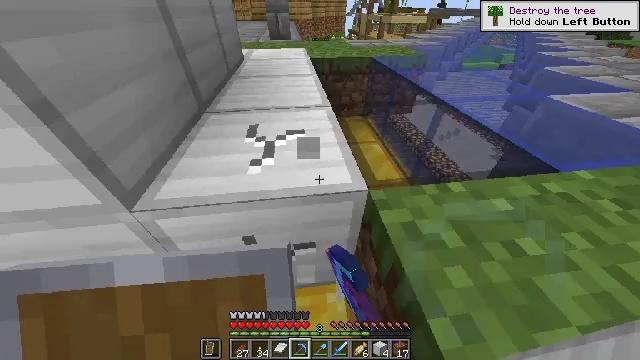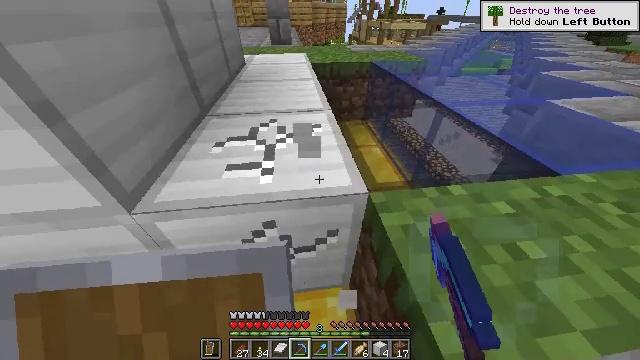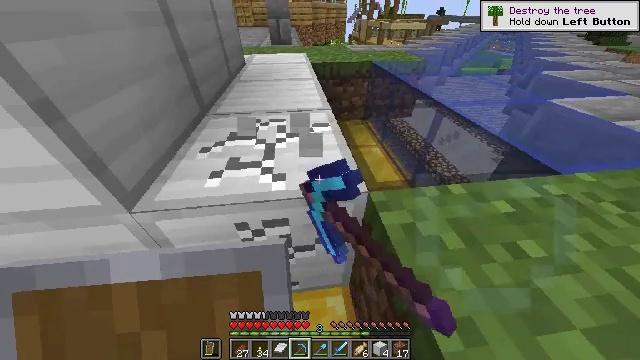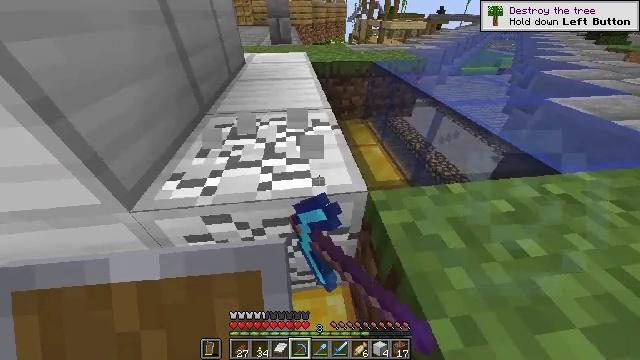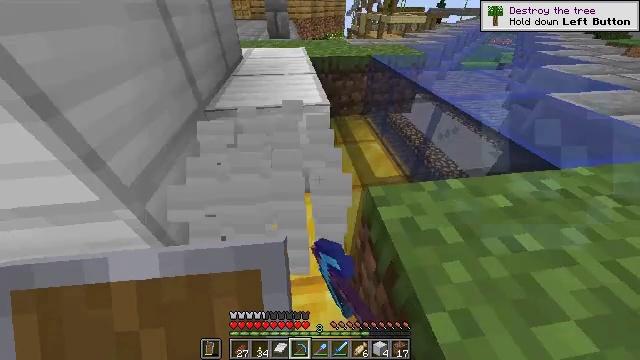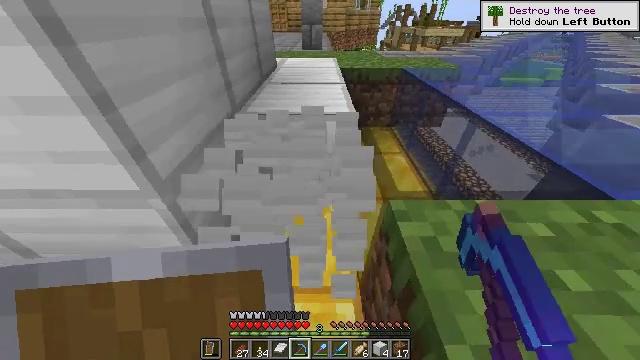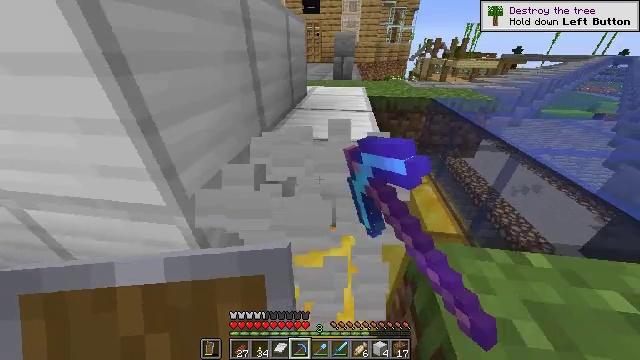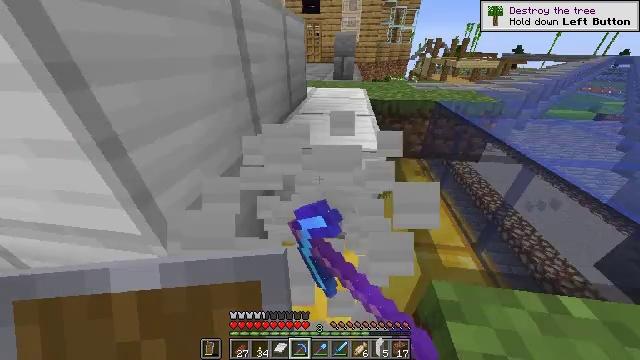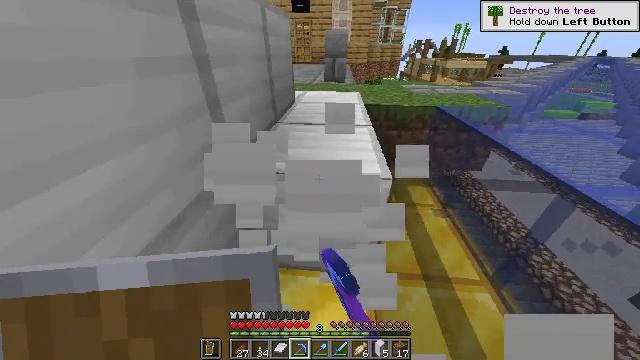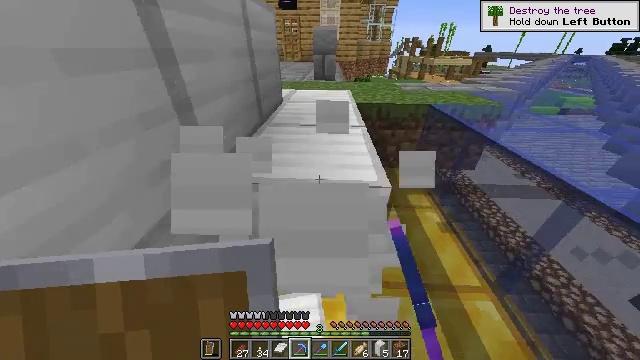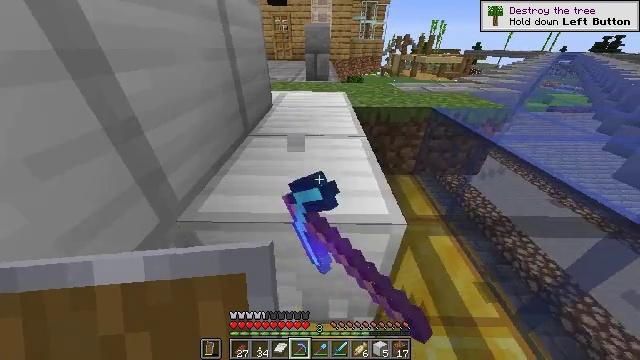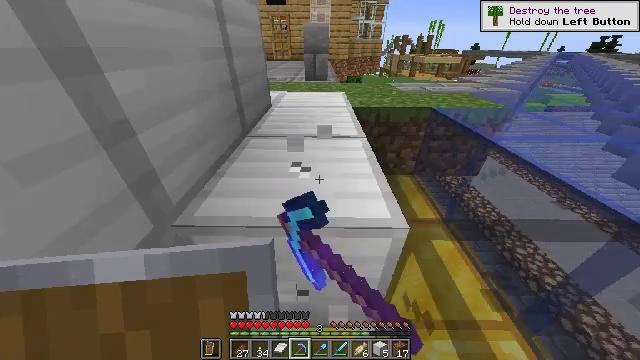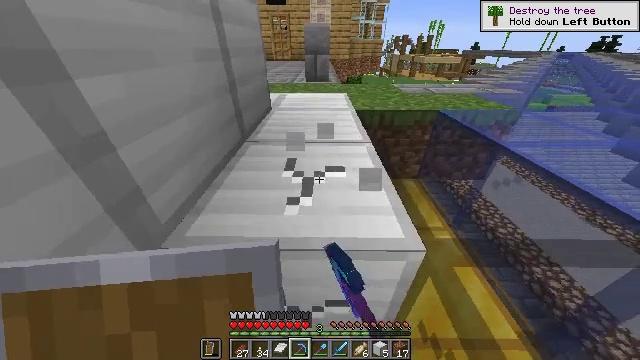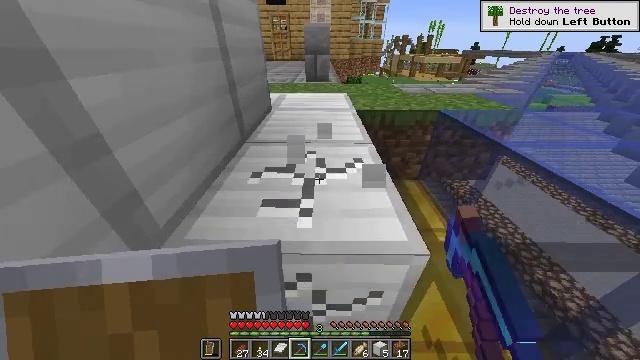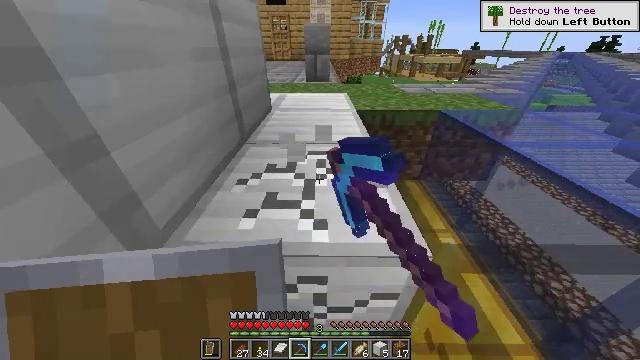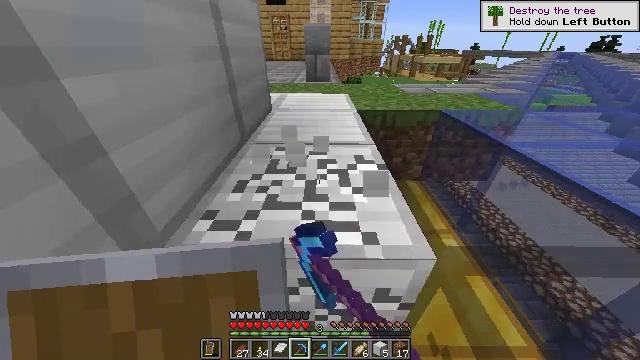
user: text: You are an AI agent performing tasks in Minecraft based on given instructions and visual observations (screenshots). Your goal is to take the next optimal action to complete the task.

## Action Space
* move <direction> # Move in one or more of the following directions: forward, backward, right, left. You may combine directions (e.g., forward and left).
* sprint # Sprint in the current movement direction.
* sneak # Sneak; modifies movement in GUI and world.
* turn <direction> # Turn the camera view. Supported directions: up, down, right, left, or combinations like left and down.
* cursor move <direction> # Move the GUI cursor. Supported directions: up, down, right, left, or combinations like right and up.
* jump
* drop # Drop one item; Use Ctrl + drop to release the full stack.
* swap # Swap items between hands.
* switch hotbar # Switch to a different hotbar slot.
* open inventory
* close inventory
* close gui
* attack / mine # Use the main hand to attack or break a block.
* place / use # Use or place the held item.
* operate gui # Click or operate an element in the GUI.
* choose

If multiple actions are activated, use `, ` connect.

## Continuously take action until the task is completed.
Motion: motion action
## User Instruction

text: Harvest the iron block.
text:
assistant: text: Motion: turn up, attack / mine
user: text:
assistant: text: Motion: attack / mine
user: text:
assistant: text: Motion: attack / mine
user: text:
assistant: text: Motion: turn down, attack / mine
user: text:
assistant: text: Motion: turn left and up, attack / mine
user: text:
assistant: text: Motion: move forward, turn left and up, attack / mine
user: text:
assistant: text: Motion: move forward, attack / mine
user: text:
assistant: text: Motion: move forward, turn right, attack / mine
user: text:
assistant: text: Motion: move forward, turn right, attack / mine
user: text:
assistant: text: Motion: turn right, attack / mine
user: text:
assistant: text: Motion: attack / mine
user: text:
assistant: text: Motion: attack / mine
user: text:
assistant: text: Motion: attack / mine
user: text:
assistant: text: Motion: attack / mine
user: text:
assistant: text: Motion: attack / mine
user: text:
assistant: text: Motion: attack / mine
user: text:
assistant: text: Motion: attack / mine
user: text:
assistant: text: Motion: attack / mine
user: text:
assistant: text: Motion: attack / mine
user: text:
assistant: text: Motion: move forward, attack / mine
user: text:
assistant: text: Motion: move forward, attack / mine
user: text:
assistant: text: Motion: move forward, attack / mine
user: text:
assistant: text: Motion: attack / mine
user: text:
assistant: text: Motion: attack / mine
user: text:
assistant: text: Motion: attack / mine
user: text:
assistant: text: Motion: turn down, attack / mine
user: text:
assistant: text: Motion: attack / mine
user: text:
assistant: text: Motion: attack / mine
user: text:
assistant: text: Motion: attack / mine
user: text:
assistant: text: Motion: attack / mine